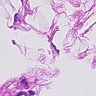
Metastatic tissue present: no